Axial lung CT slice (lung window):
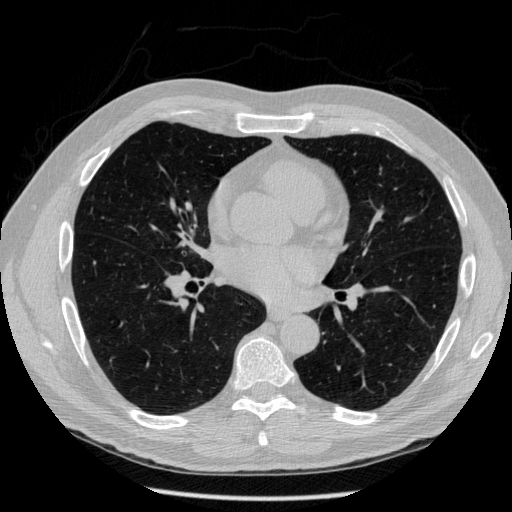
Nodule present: no